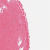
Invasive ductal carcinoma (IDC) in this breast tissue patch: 0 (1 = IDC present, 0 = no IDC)